Question: I have a listView, the list_item has a ImageButton at left, a TextView centered and a ImageButton at right:
'''
<?xml version="1.0" encoding="utf-8"?>
<LinearLayout xmlns:android="http://schemas.android.com/apk/res/android"
android:layout_width="wrap_content"
android:layout_height="wrap_content"
android:orientation="vertical"
android:gravity="center">
<LinearLayout
android:layout_width="wrap_content"
android:layout_height="wrap_content"
android:orientation="horizontal"
android:gravity="center">
<ImageButton android:id="@+id/parkingState"
android:layout_width="wrap_content"
android:layout_height="wrap_content"
android:layout_marginTop="4dip"
android:layout_marginRight="4dip"
android:layout_marginLeft="4dip"
android:layout_gravity="center"
android:background="@null"/>
<LinearLayout
android:layout_width="0dp"
android:layout_weight="1"
android:layout_height="wrap_content"
android:orientation="vertical"
android:gravity="center">
<TextView android:id="@+id/LblSubTitle"
android:gravity="center_horizontal"
android:layout_width="fill_parent"
android:layout_height="wrap_content"
android:textStyle="normal"
android:textColor="#444444"
android:textSize="12sp" />
</LinearLayout>
<ImageButton android:id="@+id/parking_details"
android:layout_width="wrap_content"
android:layout_height="wrap_content"
android:gravity="center"
android:layout_marginRight="4dip"
android:layout_marginLeft="4dip"
android:layout_marginTop="4dip"
android:layout_marginBottom="4dip"
android:background="@null"/>
</LinearLayout>
</LinearLayout>
'''
The result is:

But I would like the images at left and a right. How can I get this effect?
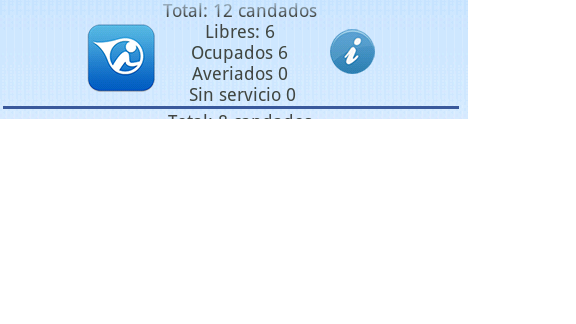
Answer: use 'RelativeLayout' instead of 'LinearLayout' , and then you can use the 'layout' tags :
'android:layout_alignParentLeft = "true"' and 'android:layout_alignParentRight = "true"'
: to center the 'TextView' use : 'android:layout_centerHorizontal="true"'
'''
<RelativeLayout bla bla
bla bla >
<ImageView bla bla
bla bla
android:layout_alignParentLeft="true" />
<TextView bla bla
bla bla
android:layout_centerHorizontal="true" />
<ImageView bla bla
bla bla
android:layout_alignParentRight="true" />
</RelativeLayout>
'''